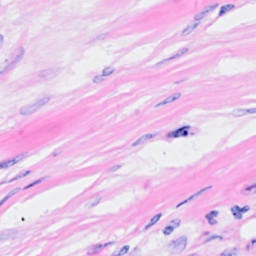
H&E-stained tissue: Breast